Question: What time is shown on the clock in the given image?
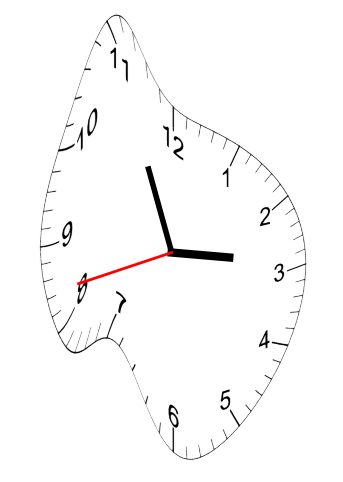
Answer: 02:55:42